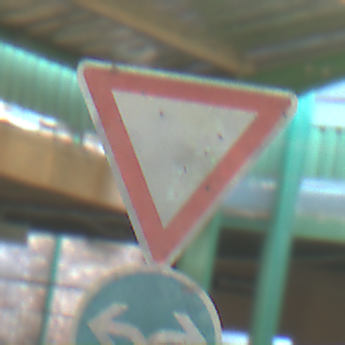
Verkehrszeichen: VorfahrtGewaehren
Zusatzzeichen unten: VorgeschriebeneFahrtrichtungRechtsOderLinks
Umgebung: Roofed, Special
Tageszeit: MorningAfternoon
Wetter: NotSpecified
Licht: Artificial
Jahreszeit: NotSpecified
Kontrast: MediumContrast